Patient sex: M
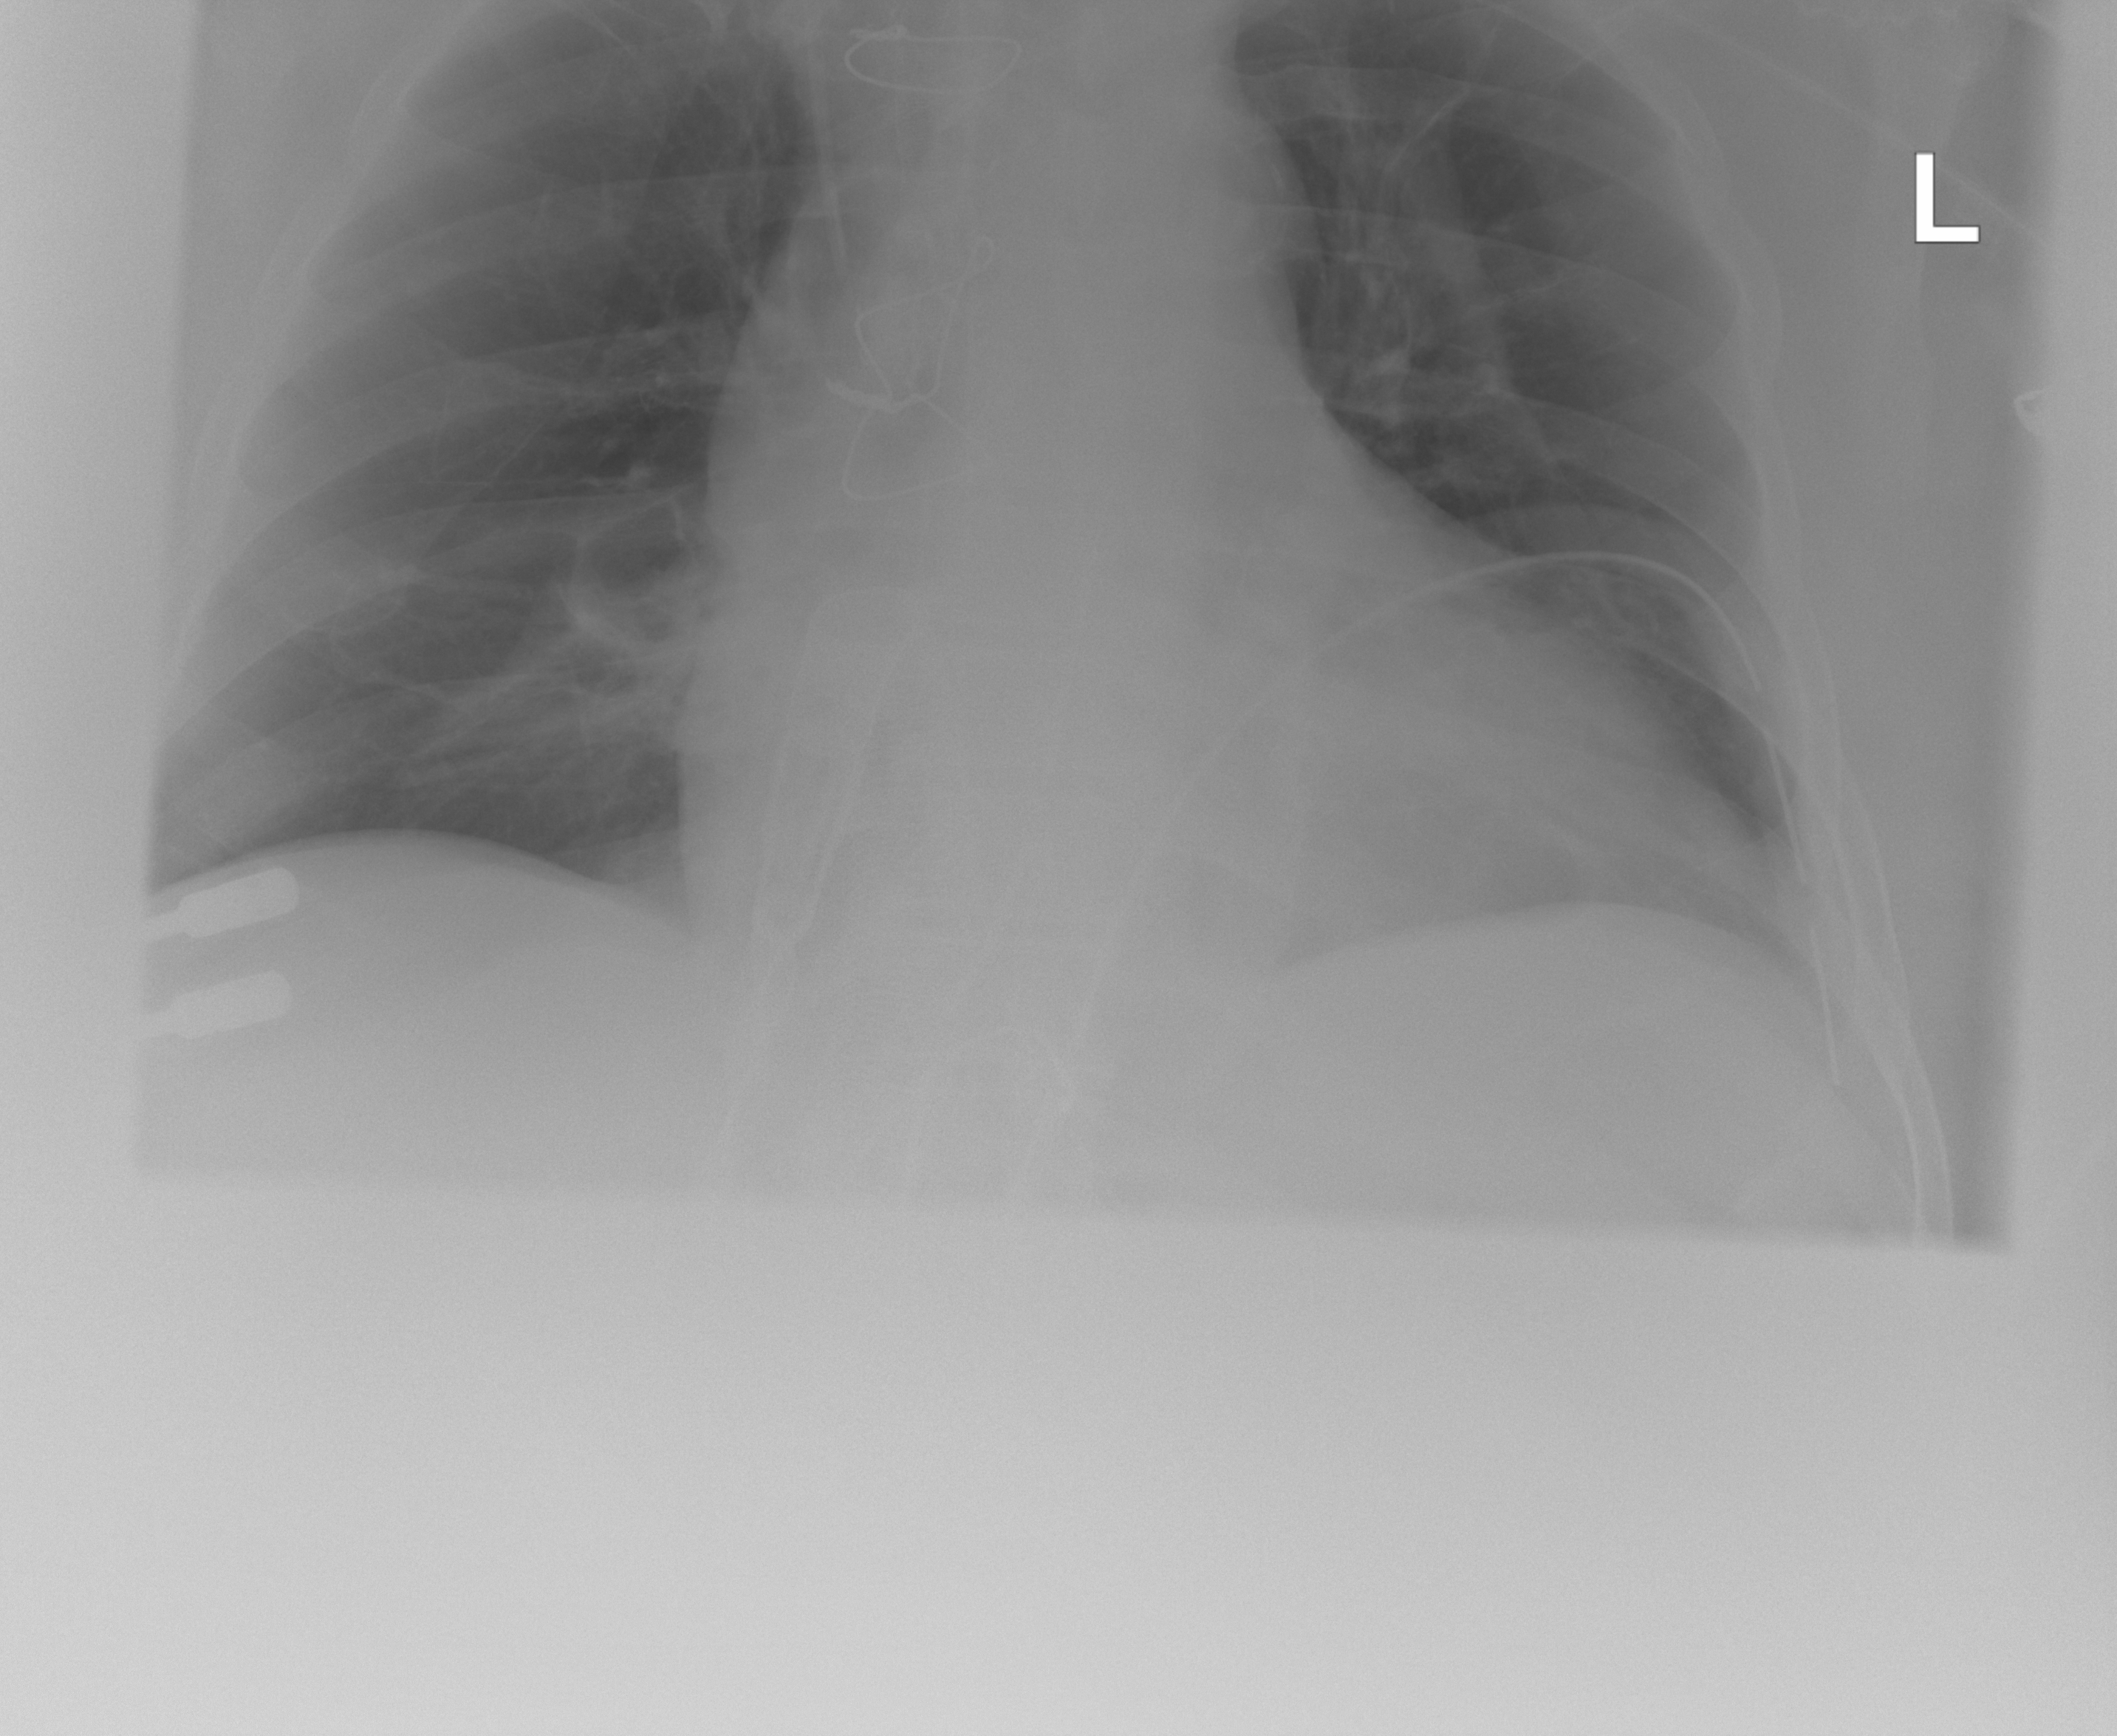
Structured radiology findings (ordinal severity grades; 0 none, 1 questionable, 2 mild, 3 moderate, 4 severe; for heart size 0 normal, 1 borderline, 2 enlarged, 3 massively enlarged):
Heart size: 2
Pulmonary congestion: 0
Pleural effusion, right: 0
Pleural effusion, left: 1
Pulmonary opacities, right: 0
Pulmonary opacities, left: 0
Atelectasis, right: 0
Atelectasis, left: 2